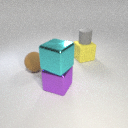
large brown rubber sphere to the left of large yellow rubber cube